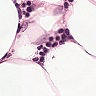
Metastatic tissue present: no